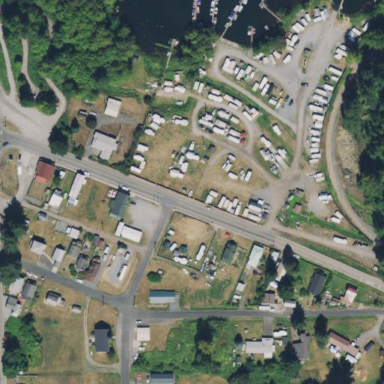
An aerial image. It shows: Caravan site for tourism.